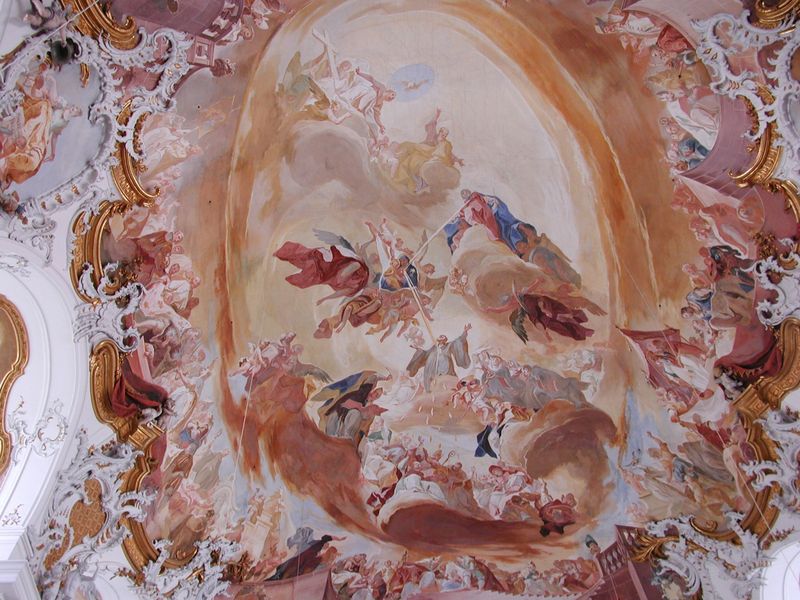
Titel: Deckenfresken der Klosterkiche Zwiefalten
Künstler: Franz Joseph Spiegler
Standort: Reutlingen, Kloster Zwiefalten (EU - D - BW)
Schlagwörter: blau, feuer, flügel, gott, himmel, wolken, gelb, grün, orange, weiss, rot, schloss, wolke, barock, kirche, gewand, gold, decke, mutter, vater, rosa, oval, pferde, engel, stab, kuppel, ornamente, stuck, gewölbe, medaillon, kreuz, dom, strahl, wappen, götter, priester, heiliger, deckengemälde, fresko, maria, aureole, geist, deckenmalerei, decken, apotheose, pfingsten, heiliger geist, illusionismus, fama, fesko, antonius, perspektivve, priestet